Field crop: maize
Growth stage: 2
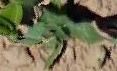
Species: maize